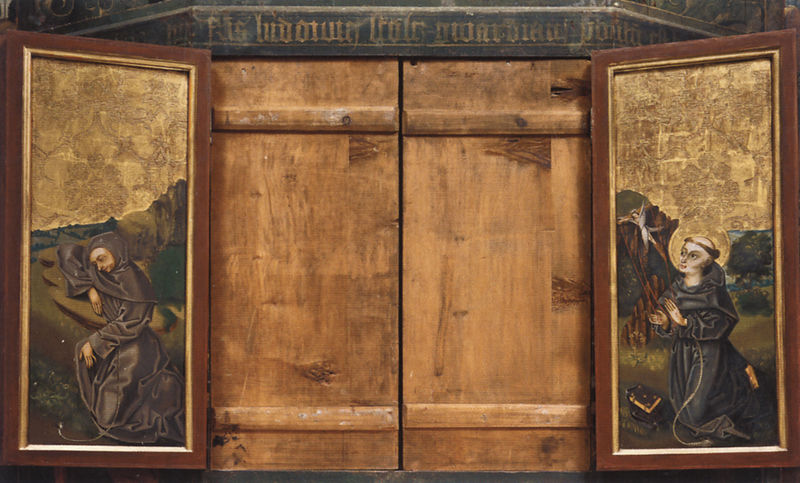
Titel: Bozen, Hochaltar der Franziskanerkirche
Künstler: Hans Klocker
Standort: Bozen, Franziskanerkirche (EU - AUT - Tirol)
Schlagwörter: landschaft, fenster, holz, schwarz, rot, architektur, rahmen, bild, kirche, gold, person, engel, schrift, geschäft, beten, altar, jesus, mönch, erscheinung, heiliger, heilige, heilig, altarbild, schausteller, unvollständig, triptichon, kunstwerk, kirchenmalerei